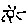
Label: sun